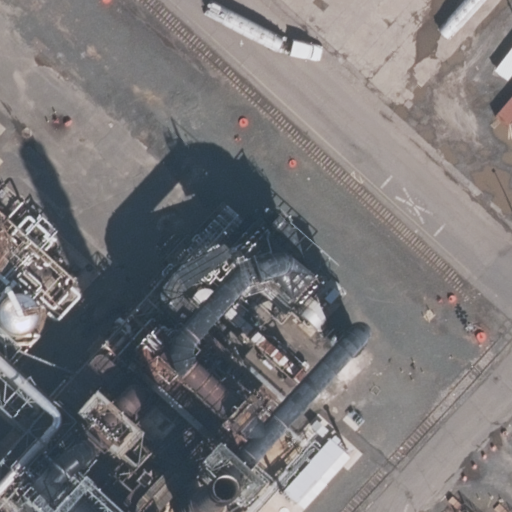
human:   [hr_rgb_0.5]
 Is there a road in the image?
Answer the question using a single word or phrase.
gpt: yes

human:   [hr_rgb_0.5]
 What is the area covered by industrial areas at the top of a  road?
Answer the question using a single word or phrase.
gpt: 0m2

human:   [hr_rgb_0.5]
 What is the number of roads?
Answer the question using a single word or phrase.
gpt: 2

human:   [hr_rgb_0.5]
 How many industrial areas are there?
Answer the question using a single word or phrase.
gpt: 1

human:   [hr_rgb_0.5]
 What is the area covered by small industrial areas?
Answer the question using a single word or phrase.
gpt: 0m2

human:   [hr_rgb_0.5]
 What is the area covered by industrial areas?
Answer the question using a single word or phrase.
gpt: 10583m2

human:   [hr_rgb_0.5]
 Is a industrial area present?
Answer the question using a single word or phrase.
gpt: yes

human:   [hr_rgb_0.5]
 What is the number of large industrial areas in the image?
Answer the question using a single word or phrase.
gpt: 1

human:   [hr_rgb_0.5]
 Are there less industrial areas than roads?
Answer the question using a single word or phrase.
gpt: yes

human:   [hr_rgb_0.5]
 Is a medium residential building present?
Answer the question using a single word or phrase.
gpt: no

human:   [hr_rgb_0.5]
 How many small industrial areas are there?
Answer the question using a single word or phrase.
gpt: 0

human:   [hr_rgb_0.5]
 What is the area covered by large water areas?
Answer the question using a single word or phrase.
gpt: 0m2

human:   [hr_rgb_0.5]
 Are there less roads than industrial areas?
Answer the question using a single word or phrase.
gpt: no

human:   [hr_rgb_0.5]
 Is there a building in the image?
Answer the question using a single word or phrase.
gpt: no

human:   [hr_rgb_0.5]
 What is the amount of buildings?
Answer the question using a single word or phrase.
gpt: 0

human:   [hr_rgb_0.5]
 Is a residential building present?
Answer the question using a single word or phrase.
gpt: no

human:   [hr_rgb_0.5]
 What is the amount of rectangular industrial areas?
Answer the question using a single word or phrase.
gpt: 1

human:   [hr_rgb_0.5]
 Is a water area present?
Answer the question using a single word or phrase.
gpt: no

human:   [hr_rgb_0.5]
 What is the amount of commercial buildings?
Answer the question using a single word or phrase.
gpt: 0

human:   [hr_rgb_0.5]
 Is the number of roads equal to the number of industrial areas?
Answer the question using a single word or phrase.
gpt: no

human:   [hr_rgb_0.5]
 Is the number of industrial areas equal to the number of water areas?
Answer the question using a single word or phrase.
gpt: no

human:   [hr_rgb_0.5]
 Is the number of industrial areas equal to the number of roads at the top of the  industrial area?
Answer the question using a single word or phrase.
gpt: no

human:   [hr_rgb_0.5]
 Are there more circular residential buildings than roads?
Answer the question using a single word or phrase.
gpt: no

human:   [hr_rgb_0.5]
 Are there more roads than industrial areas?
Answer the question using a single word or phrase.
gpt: yes

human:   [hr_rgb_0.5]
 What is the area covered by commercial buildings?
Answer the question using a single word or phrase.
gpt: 0m2

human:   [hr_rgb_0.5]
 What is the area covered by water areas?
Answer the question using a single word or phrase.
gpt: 0m2

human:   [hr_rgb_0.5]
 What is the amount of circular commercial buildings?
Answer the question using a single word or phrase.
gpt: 0

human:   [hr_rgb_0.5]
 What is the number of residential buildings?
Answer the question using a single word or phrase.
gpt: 0

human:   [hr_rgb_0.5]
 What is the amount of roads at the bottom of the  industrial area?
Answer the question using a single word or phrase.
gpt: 0

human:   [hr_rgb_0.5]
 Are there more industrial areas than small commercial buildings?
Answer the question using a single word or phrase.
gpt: yes

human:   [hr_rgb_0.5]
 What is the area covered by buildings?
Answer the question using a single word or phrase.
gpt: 0m2

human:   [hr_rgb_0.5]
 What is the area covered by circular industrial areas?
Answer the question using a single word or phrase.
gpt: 0m2

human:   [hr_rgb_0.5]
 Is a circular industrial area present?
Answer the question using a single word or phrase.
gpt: no

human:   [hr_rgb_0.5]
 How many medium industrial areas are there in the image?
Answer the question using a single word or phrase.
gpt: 0

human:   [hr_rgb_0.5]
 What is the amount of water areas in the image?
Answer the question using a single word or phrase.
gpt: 0

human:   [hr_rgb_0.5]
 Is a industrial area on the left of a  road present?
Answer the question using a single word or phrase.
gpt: no

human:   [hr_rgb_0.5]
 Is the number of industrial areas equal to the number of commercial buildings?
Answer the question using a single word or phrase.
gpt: no

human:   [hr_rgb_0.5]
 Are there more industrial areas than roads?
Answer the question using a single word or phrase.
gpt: no

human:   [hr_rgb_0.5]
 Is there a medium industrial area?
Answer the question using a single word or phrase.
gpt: no

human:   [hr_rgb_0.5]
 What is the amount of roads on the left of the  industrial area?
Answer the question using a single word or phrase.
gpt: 2

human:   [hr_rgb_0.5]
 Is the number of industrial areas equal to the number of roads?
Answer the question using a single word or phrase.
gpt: no

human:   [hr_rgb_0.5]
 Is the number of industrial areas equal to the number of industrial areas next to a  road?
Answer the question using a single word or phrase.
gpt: yes

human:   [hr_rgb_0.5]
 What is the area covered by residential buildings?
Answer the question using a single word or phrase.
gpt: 0m2

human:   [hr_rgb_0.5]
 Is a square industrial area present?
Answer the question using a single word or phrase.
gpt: no

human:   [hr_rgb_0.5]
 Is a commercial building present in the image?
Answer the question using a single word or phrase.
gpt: no

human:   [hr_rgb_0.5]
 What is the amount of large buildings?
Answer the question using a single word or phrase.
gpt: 0

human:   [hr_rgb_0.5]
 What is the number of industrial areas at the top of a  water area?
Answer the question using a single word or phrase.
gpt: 0

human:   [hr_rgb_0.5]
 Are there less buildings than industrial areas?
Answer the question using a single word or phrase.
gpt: yes

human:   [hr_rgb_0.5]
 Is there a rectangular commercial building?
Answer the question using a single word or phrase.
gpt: no

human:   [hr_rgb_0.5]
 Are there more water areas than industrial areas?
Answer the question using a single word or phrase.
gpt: no

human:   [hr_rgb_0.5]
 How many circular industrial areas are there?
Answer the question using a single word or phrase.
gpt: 0

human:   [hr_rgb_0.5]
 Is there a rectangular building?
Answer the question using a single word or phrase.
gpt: no

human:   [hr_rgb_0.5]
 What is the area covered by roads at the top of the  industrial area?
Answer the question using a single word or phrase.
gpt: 0m2

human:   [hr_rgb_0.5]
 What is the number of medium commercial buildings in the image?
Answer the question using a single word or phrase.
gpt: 0

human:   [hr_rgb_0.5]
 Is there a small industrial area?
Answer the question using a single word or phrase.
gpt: no

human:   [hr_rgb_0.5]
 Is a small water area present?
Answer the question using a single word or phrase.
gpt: no

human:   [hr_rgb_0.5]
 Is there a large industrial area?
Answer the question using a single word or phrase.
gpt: yes

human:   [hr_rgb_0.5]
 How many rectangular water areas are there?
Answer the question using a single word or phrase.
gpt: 0

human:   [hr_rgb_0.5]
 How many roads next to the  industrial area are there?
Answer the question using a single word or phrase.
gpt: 2

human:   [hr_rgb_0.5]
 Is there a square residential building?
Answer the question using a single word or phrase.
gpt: no

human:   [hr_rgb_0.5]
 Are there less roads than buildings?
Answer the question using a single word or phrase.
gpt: no

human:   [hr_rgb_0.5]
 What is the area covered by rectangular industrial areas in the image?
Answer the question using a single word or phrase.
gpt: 10583m2

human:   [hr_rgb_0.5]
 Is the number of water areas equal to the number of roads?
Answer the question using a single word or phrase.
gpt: no

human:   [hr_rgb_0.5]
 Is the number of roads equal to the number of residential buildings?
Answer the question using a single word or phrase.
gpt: no